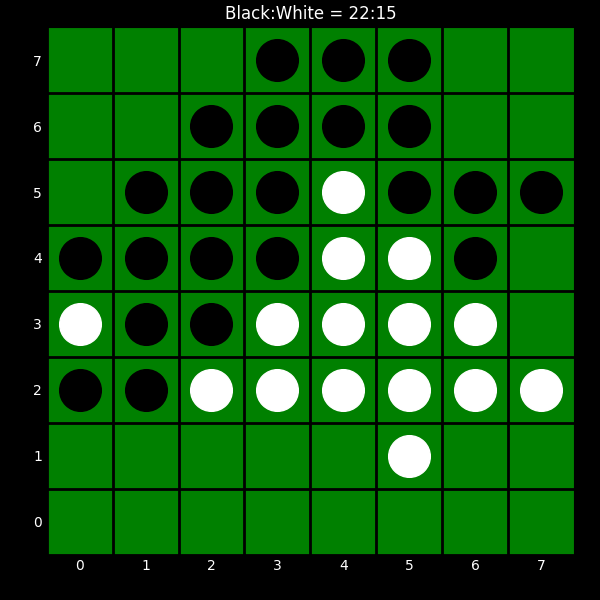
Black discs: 22
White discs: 15